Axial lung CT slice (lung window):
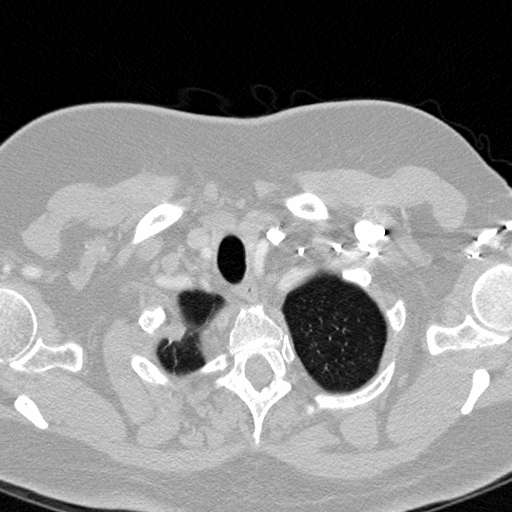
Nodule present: no